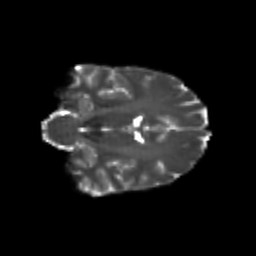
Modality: T2w
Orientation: coronal
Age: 22
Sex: female
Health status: healthy
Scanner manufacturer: philips
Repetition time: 7.39 s
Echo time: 0.08599 s